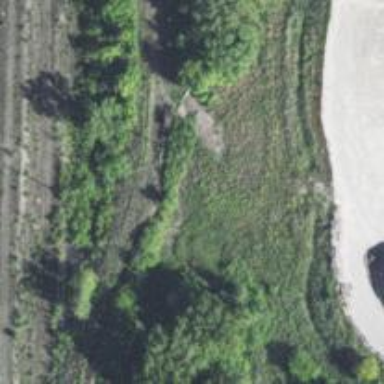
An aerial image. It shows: Abandoned railway yard is depicted.